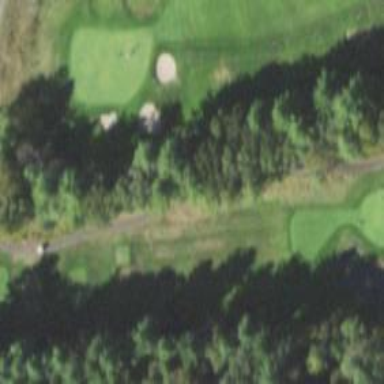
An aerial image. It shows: Rough area on grassy golf course.